Field crop: maize
Growth stage: 1
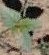
Species: datura